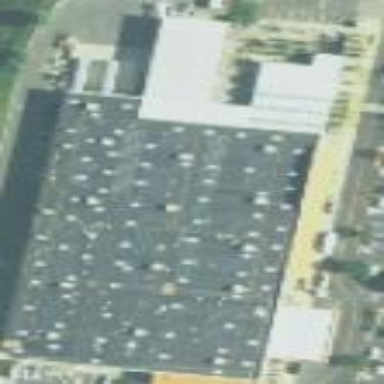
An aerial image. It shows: Retail building.